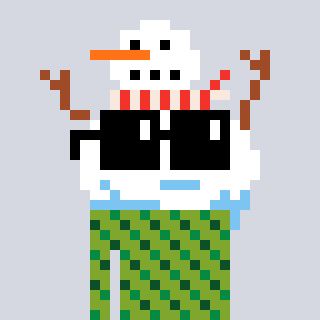
a pixel art character with square black sunglasses, a snowman-shaped head and a slimegreen-colored body on a cool background